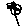
Label: flower